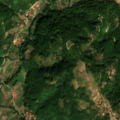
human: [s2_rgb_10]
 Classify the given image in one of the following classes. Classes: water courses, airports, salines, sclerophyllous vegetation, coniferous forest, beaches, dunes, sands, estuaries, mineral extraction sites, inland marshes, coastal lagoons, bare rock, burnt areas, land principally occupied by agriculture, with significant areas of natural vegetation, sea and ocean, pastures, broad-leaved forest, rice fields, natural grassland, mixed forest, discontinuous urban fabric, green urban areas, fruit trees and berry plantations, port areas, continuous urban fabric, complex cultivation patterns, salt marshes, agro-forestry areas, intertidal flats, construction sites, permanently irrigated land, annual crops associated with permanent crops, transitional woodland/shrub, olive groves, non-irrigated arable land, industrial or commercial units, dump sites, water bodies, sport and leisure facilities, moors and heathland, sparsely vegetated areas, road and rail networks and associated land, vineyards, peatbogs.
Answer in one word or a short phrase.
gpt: complex cultivation patterns, land principally occupied by agriculture, with significant areas of natural vegetation, broad-leaved forest